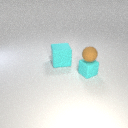
small cyan rubber cube in front of large cyan rubber cube